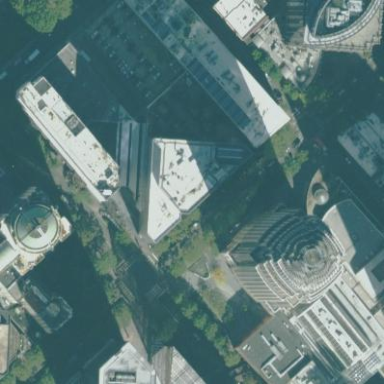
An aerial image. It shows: Building with flat white roof.